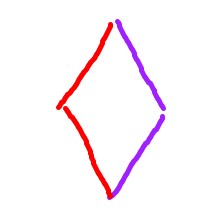
Shape: rhombus